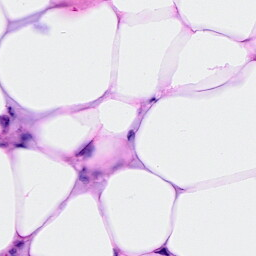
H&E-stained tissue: Breast